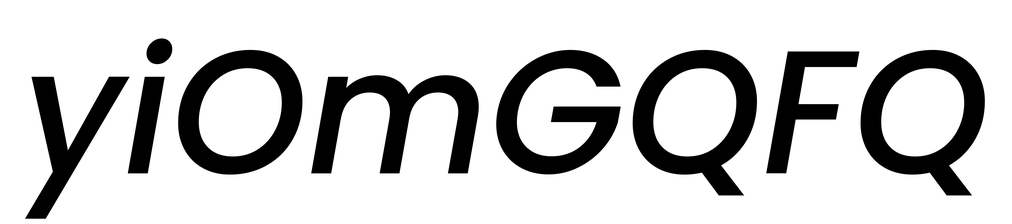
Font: Poppins-MediumItalic